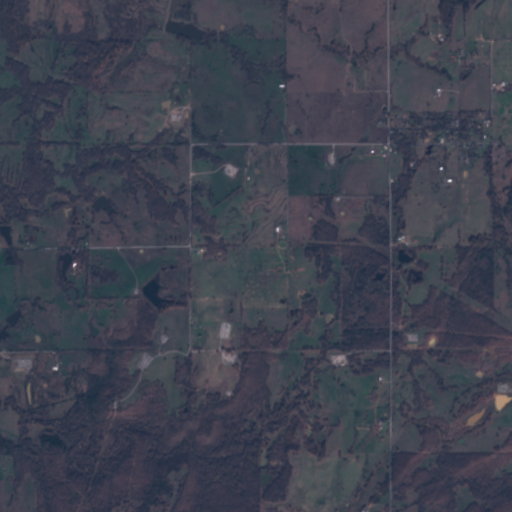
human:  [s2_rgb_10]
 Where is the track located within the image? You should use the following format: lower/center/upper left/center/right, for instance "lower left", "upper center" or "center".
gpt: There is no track in the image.